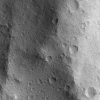
Atmospheric dust classification: not_dusty